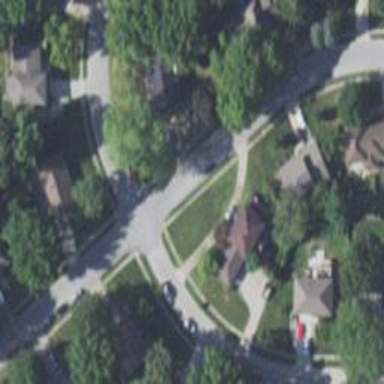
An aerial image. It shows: Unmarked road crossing.